Question: I'm using '#ifdef macroIsFreeVersion' '#endif' to insert code that is only specific to a lite version of my app. When I write code in between these statements it seems like code highlighting and syntax warnings are turned off.
Why is this?
I'm setting the macro in the build settings

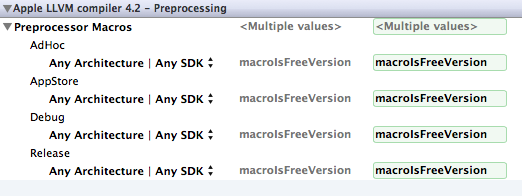
Answer: Xcode highlights the code based on the result of the '#if' directive. Any part that is "false" isn't highlighted because that code will be compiled out. If you switch targets to the "lite" version, you should see the opposite highlighting.
This feature makes it easy to see if the '#if' is currently correct or not based on the current target and the values of any "defines" used inside the '#if' block.